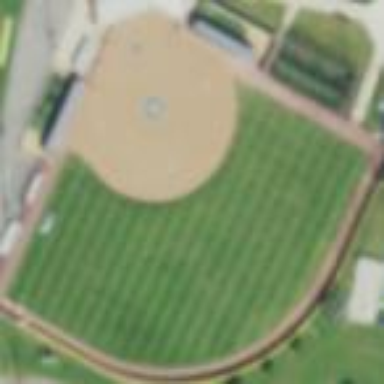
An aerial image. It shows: Softball pitch for leisure sports.